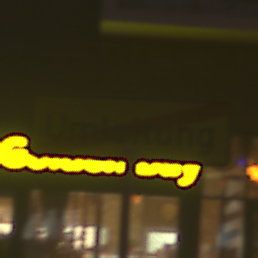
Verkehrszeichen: EndeDerUmleitungsankuendigung
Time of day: Night
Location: Outdoor (Urban)
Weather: PartlyCloudy
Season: NotSpecified
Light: Artificial